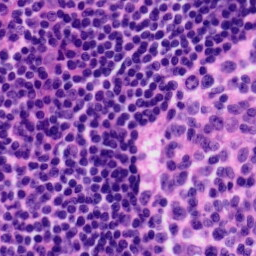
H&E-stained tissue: Tonsil